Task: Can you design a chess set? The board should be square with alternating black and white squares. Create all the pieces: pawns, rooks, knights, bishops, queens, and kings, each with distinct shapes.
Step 3240:
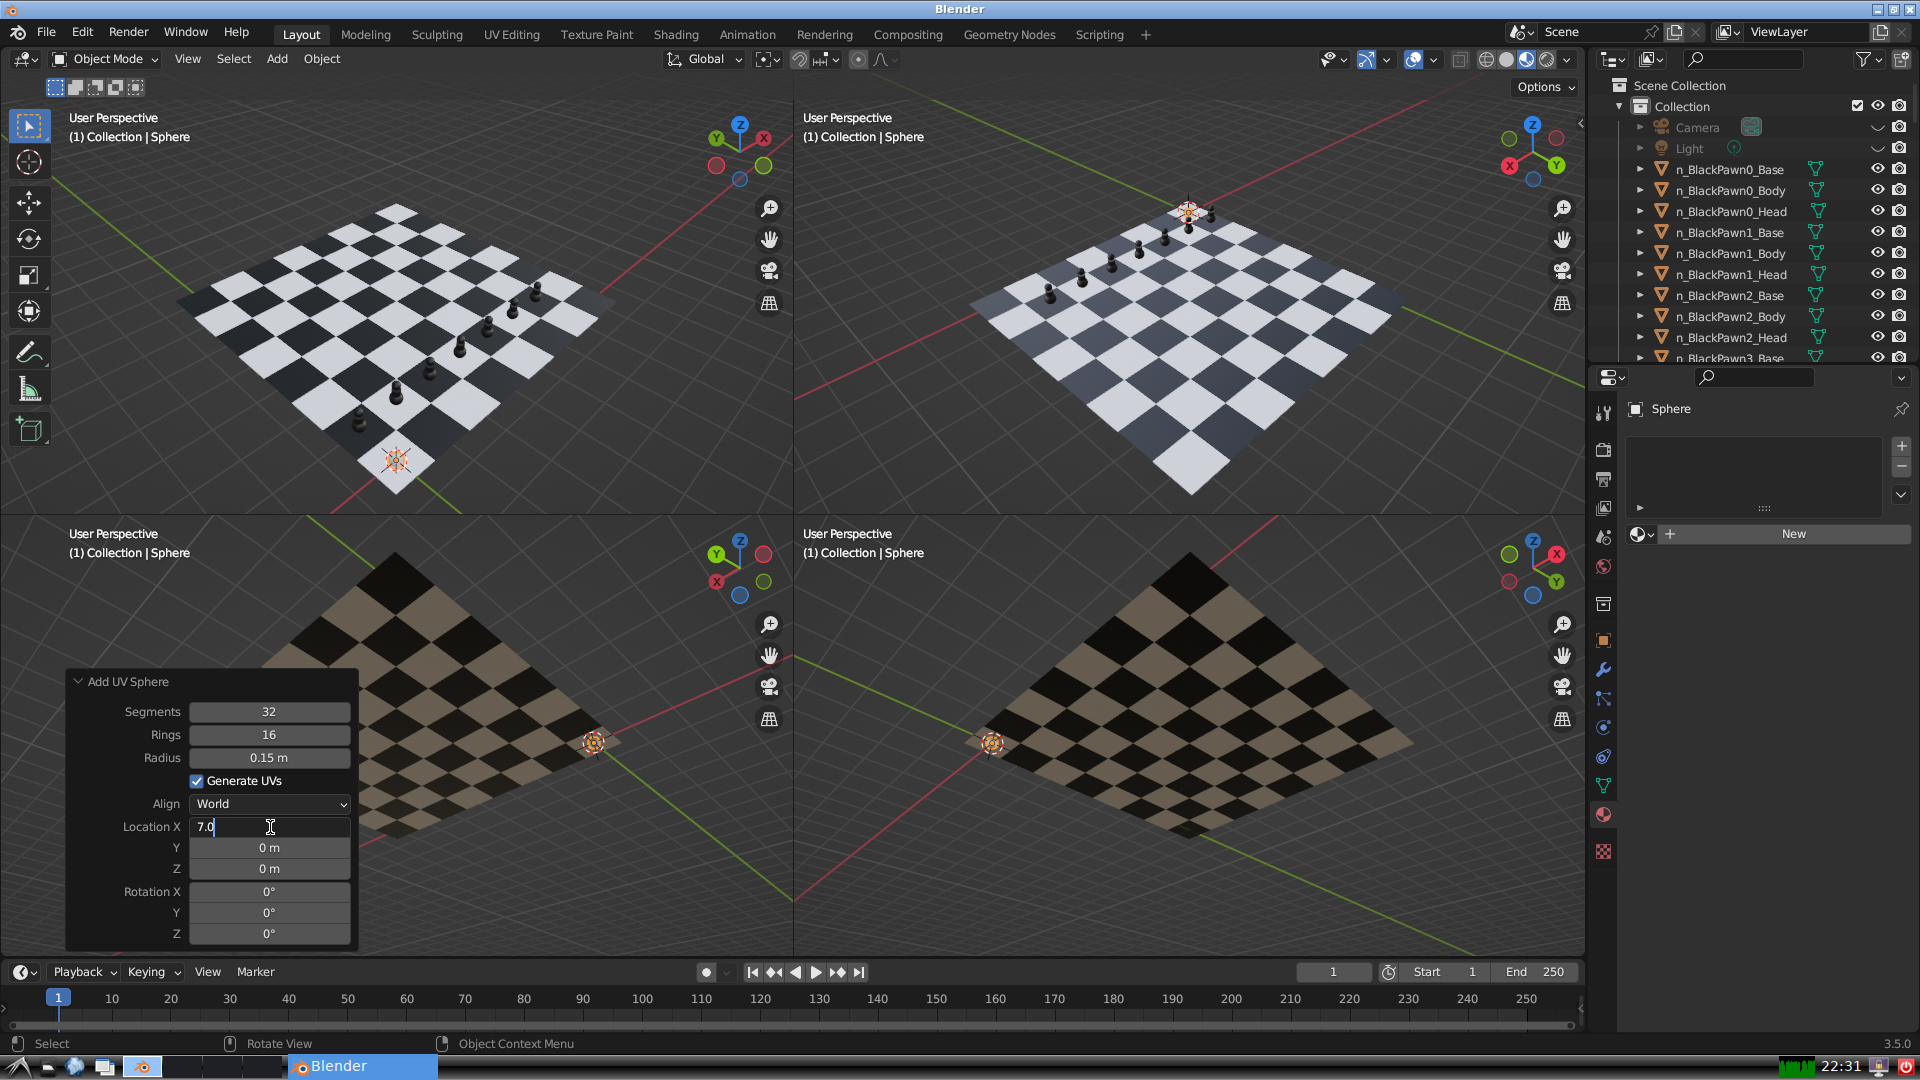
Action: {"key_press": ['Return']}